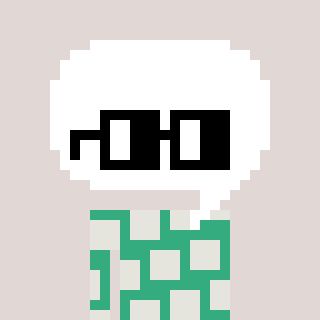
a pixel art character with square black glasses, a speech bubble-shaped head and a teal-colored body on a warm background